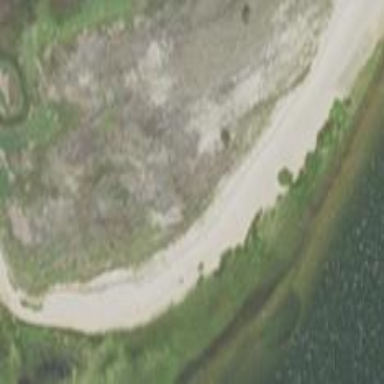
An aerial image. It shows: Sandy beach with natural surface.